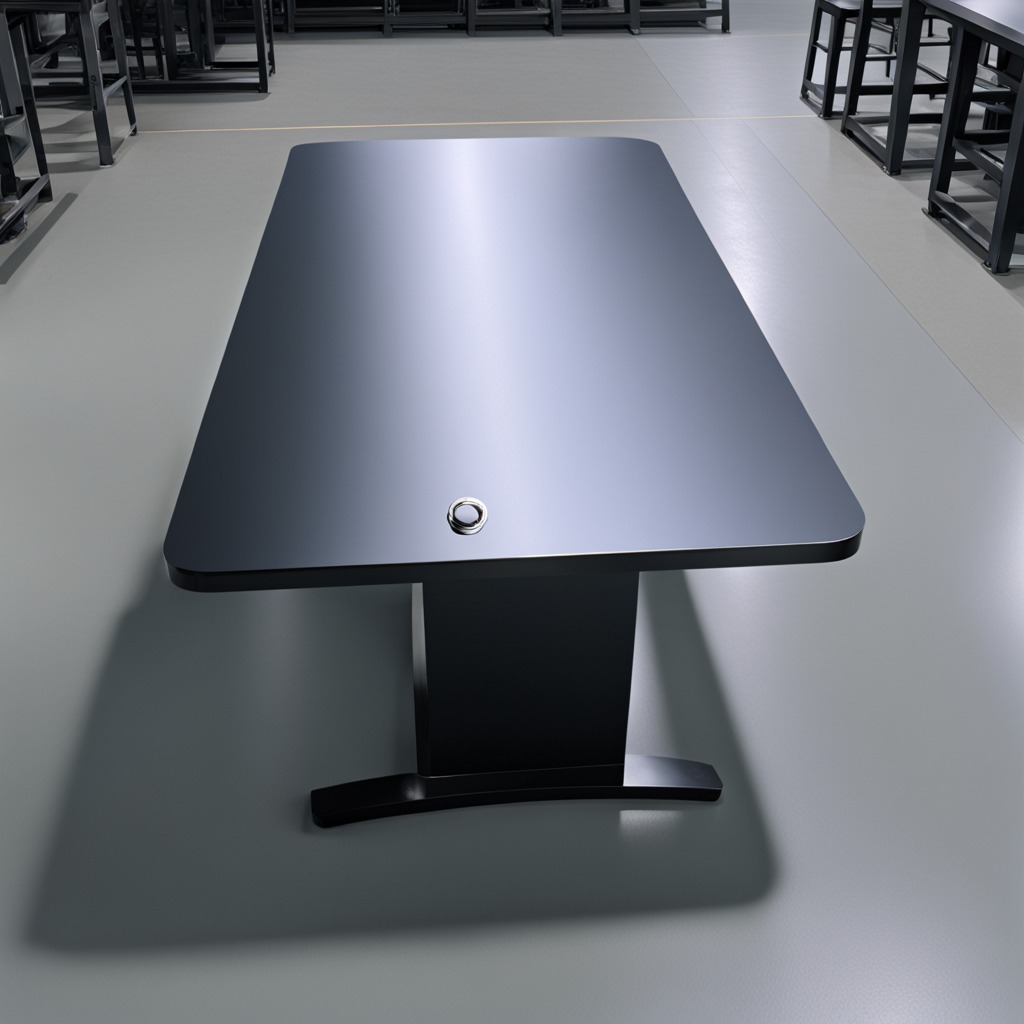
A metal nut is lying on the tabletop.